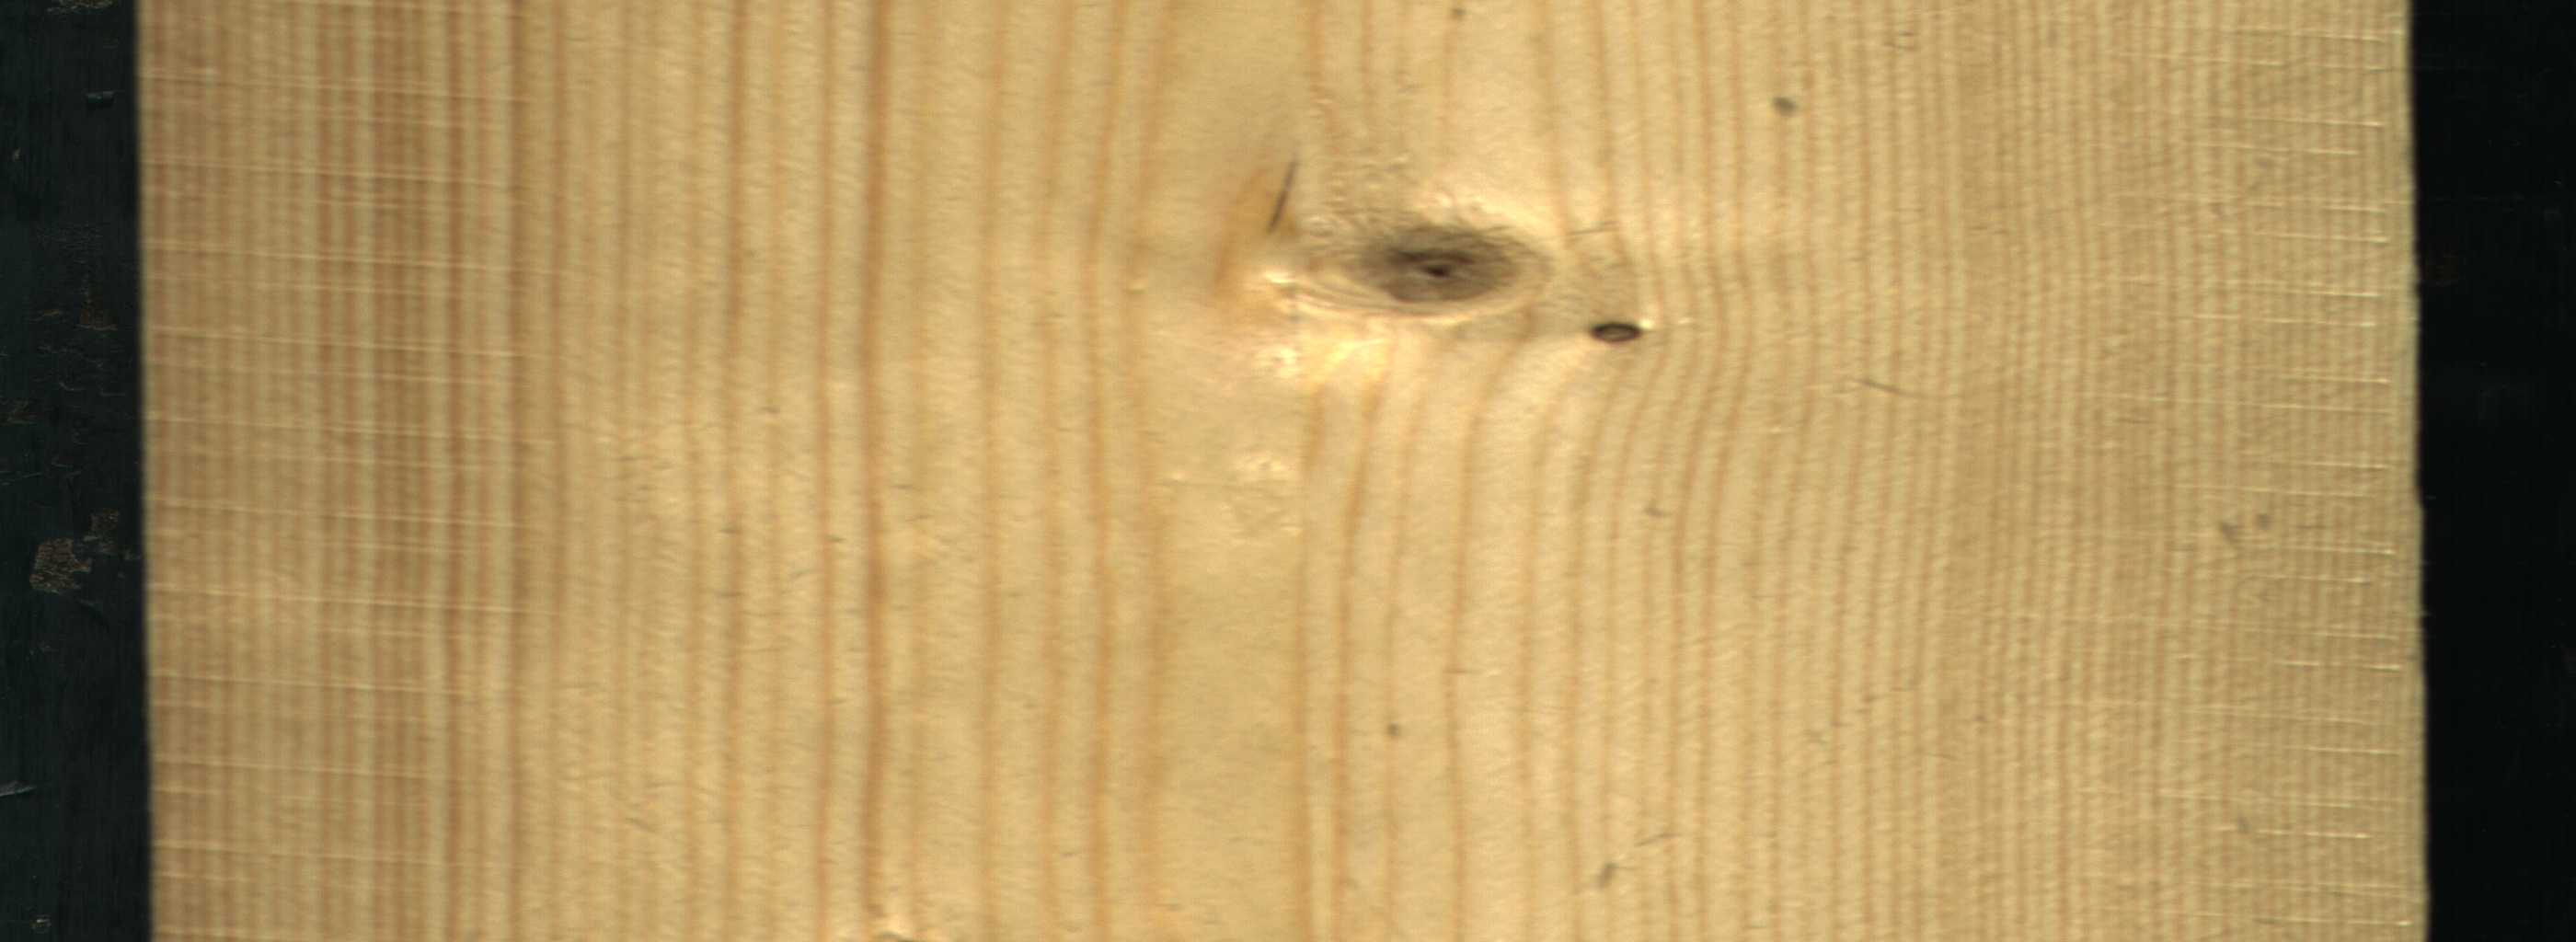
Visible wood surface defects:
Live_Knot
Live_Knot